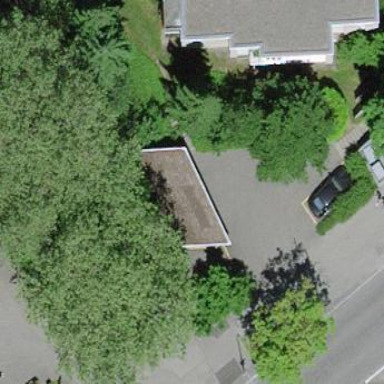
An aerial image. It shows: View of roof of building.